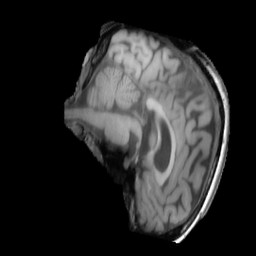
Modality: T1w
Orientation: sagittal
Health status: ill
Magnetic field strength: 3 T